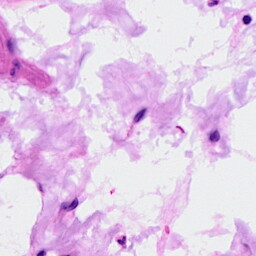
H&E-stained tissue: Ovarian